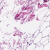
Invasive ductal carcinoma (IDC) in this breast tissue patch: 0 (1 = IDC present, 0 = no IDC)